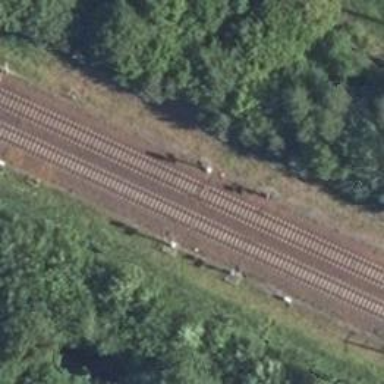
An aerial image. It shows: Railway signal.